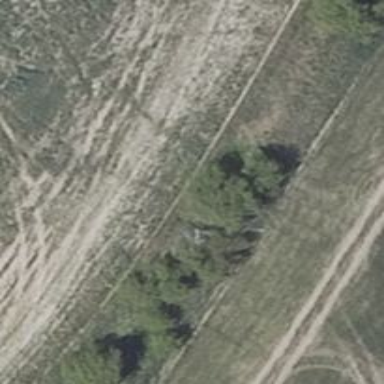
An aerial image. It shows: Deciduous broadleaved tree.